Question: <URL> is quite easy :
'''
<html xmlns="http://www.w3.org/1999/xhtml">
<body style="padding:0; margin:0;">
<form method="post" action="/default.aspx" id="form1" style="margin: 0px; padding: 0px;">
<div id="container-main" style="background-color:Red; height:1825px; position:relative;">&nbsp;</div>
<div id="fascia-chiusura" style="background-color:#5CAE22; height:11px; position:relative; width:100%;">&nbsp;</div>
</form>
</body>
</html>
'''
But on Firefox/Chrome it gets a strange "space" at the bottom, which is not in the HTML element. Why this behaviour? And how can I fix it?
Screenshot :

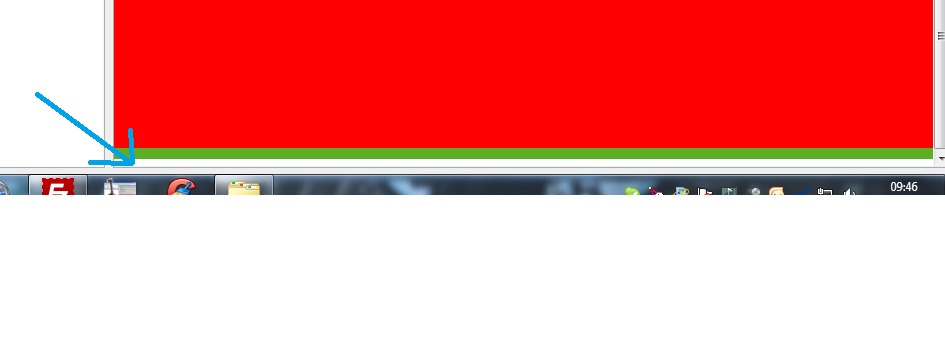
Answer: <URL>
Remove the '&nbsp;' in your last div and it works fine. The space from the '&nbsp;' is larger than the 11px defined in the div so it creates an overflow and you get a white part.
You can check this behaviour <URL> where I added some visible text..